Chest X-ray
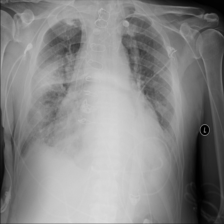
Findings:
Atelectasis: negative
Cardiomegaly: negative
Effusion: positive
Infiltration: negative
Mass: negative
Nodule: negative
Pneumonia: negative
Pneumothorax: negative
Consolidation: negative
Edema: negative
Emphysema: negative
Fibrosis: negative
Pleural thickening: negative
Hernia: negative